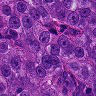
Metastatic tissue present: yes